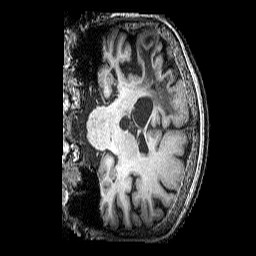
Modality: T1w
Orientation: coronal
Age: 65
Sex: female
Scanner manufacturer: siemens
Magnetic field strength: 3 T
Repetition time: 2.25 s
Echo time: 0.00452 s